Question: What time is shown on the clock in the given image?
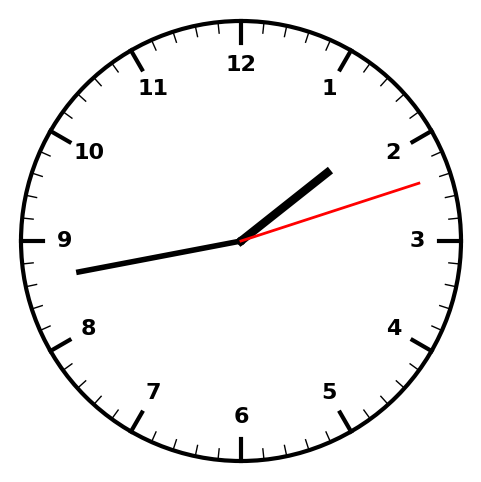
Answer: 01:43:12